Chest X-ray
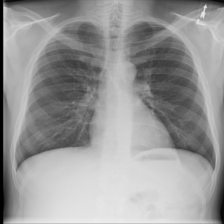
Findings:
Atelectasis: negative
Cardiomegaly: negative
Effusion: negative
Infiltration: positive
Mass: negative
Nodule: negative
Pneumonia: negative
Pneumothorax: negative
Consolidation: negative
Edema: negative
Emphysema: negative
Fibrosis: negative
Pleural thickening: negative
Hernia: negative